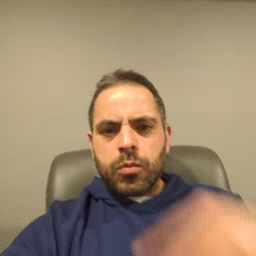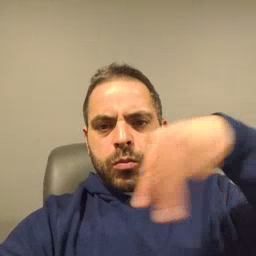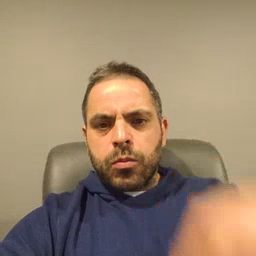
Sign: dance